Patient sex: M
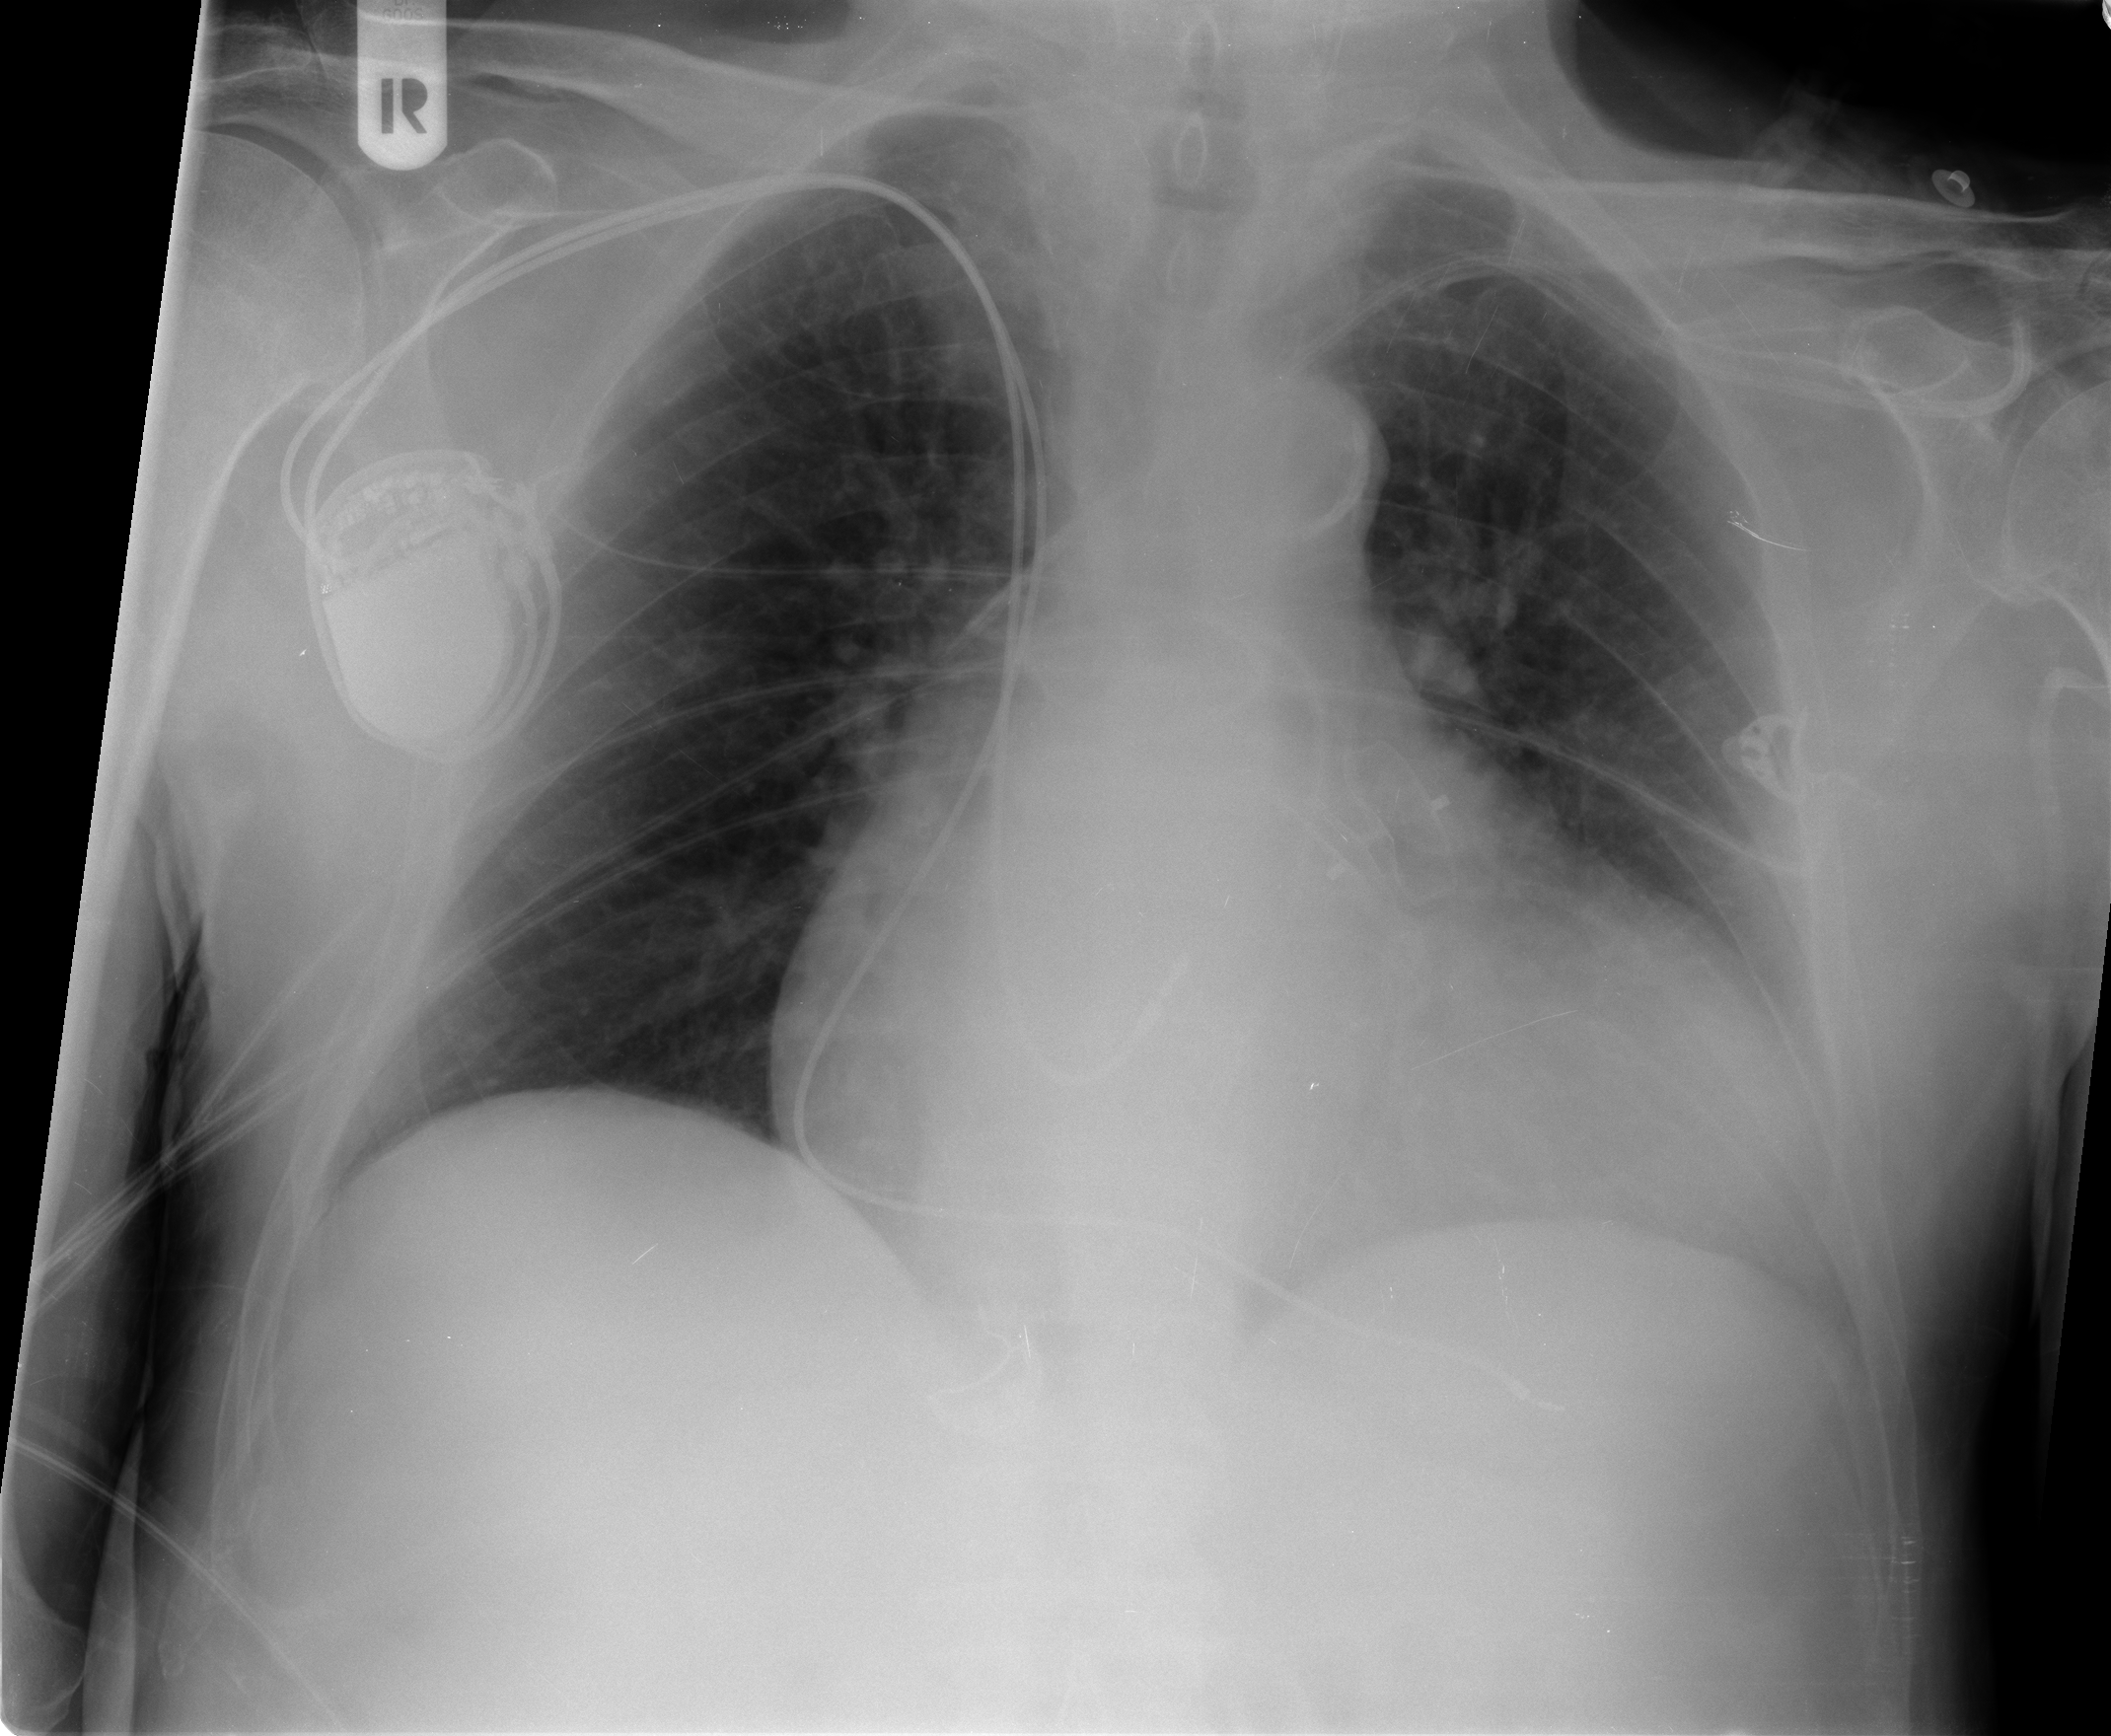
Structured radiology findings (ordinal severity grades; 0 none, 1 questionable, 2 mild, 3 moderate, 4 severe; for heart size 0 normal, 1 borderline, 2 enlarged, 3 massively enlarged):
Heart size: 2
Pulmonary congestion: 0
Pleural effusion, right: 0
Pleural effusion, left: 2
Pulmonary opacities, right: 0
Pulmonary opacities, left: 0
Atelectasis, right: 0
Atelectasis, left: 2